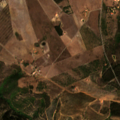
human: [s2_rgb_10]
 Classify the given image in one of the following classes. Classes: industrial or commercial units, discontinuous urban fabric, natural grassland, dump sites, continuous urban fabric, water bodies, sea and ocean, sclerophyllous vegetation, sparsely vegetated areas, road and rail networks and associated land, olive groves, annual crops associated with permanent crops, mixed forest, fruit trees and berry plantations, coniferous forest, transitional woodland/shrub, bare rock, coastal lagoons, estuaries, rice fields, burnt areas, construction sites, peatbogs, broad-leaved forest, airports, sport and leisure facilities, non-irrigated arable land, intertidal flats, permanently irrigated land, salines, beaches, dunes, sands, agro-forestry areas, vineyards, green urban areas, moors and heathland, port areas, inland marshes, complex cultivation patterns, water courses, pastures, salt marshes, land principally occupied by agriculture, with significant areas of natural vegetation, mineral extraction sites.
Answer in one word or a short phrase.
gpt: pastures, broad-leaved forest, transitional woodland/shrub